Interaction volume radius: 5 \u00c5
Interaction volume height: 30 \u00c5
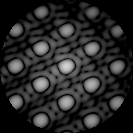
Disorder parameter: 0.06179